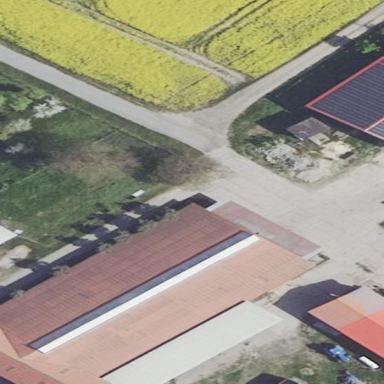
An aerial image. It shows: Industrial building.